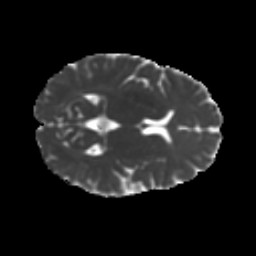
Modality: MD
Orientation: axial
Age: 26
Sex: female
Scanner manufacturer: ge
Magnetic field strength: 3 T
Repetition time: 7.8 s
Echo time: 0.0607 s